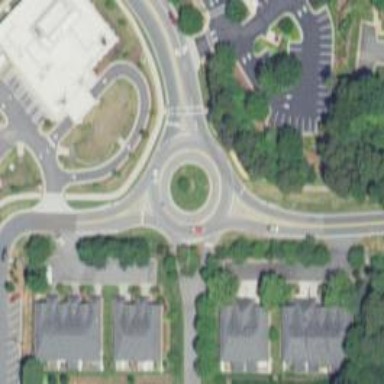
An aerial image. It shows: Secondary road made of asphalt leading to roundabout.